Question: I'm facing issues with displaying the tierprice of a product in the Cart and on the confirmation e-mail.
I only get piece price (tierprice + options / qty) but I wan't to show the tierprice of base product in overview.

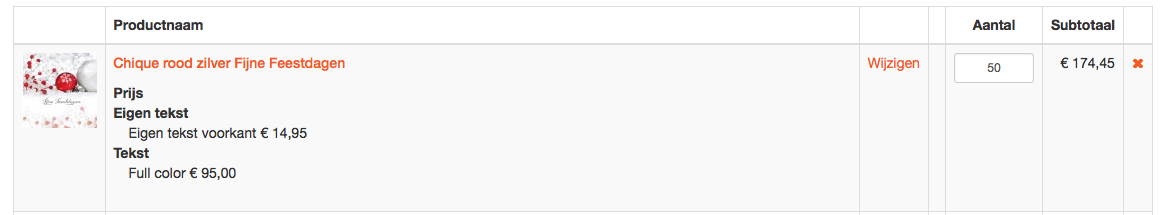
Answer: $product = Mage::getModel('catalog/product')->load($id); //load product from id
'''
if($product['tier_price'] != NULL) {
foreach($pro['tier_price'] as $tierPrice){
echo $tierPrice['price'].'<br/>';
} }
'''